Question: I have drawn a circle and and some polygons using addGeoJson. The problem is some of the polygons are drawn above the circle and some are below. How to fix this issue? I want to draw the circle on top of all the polygons. Here is my code
'''
var latlng = new google.maps.LatLng(results[0].geometry.location.lat(), results[0].geometry.location.lng());
var mapOptions = {
zoom:9,
center:latlng,
mapTypeId:google.maps.MapTypeId.ROADMAP
};
map1 = new google.maps.Map(mapcontainer, mapOptions);
var circleOptions = {
fillOpacity:0,
strokeColor: '#000000',
strokeWeight:2,
strokeOpacity:1,
center:map1.getCenter(),
radius:2000,
map:map1
};
circleRadius = new google.maps.Circle();
circleRadius.setOptions(circleOptions);
var listOfPolygons = loadPolygons();
//drawing polygon layers
var layer = new google.maps.Data();
var url = 'url/to/cords';
$.ajax({
url: url,
type: 'POST',
data: {'codes': listOfPolygons},
success:function(data) {
layer.addGeoJson(data);
layer.setMap(map1);
layer.setStyle({
strokeColor: '#6da57a',
strokeOpacity:.4,
strokeWeight:1,
fillColor: '#7bd490',
fillOpacity:.6
});
}
});
'''
See the screenshot

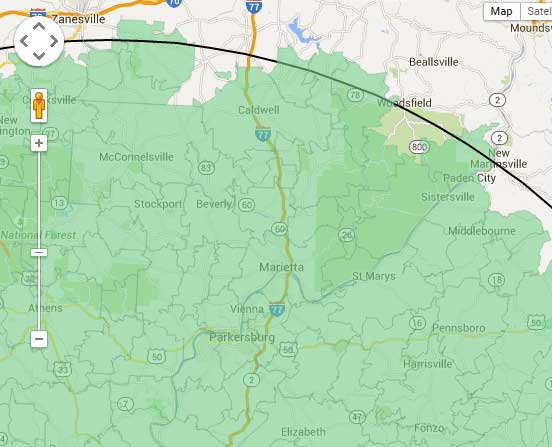
Answer: Just set the 'zIndex'-options and give the circle a higher zIndex than the data-features.
'''
var circleOptions = {
fillOpacity:0,
strokeColor: '#000000',
strokeWeight:2,
strokeOpacity:1,
center:map1.getCenter(),
radius:2000,
map:map1,
zIndex:1//<----here
};
//........
layer.setStyle({
strokeColor: '#6da57a',
strokeOpacity:.4,
strokeWeight:1,
fillColor: '#7bd490',
fillOpacity:.6,
zIndex:0//<-----here
});
'''